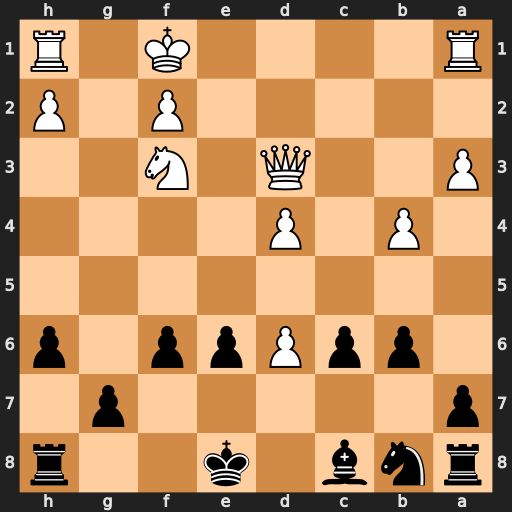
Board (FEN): rnb1k2r/p5p1/1ppPpp1p/8/1P1P4/P2Q1N2/5P1P/R4K1R
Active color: b
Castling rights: kq
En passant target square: -
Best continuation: Ba6 Qxa6 Nxa6